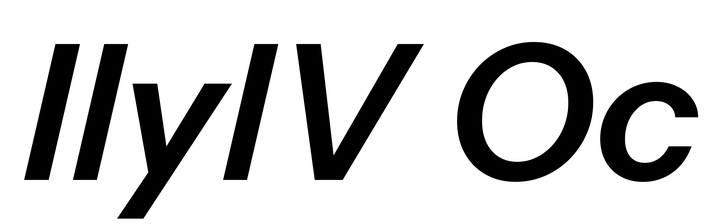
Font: InstrumentSans-Italic_SemiBold_Italic